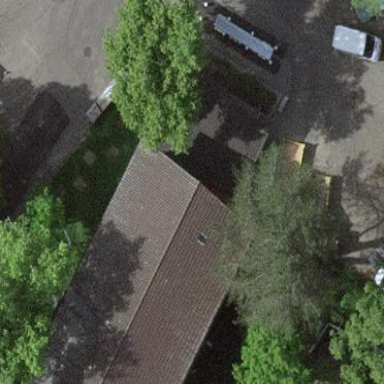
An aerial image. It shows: View of roof of building.